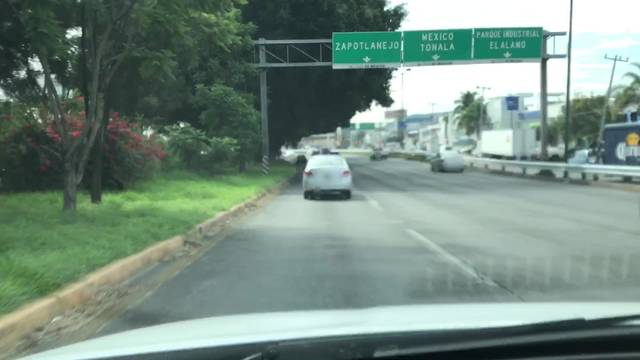
Region: Mexico
Coordinates: 20.626, -103.329